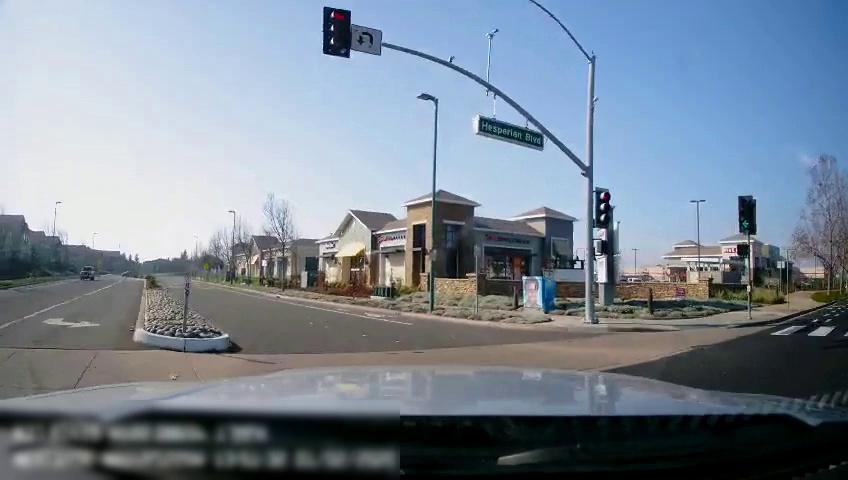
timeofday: Day
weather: Sunny
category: Drivable Space
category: Vehicles | Truck
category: Lanes | Alternate Lane
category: Lanes | Alternate Lane
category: Traffic | Lights
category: Traffic | Signs
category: Traffic | Signs
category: Traffic | Lights
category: Traffic | Lights
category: Traffic | Lights
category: Traffic | Lights